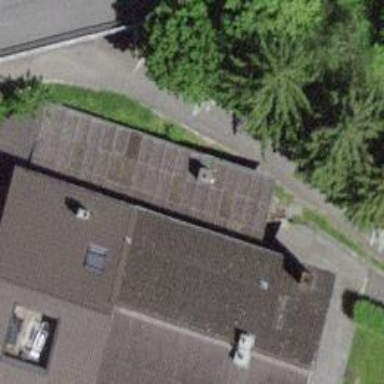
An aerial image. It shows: Shed.